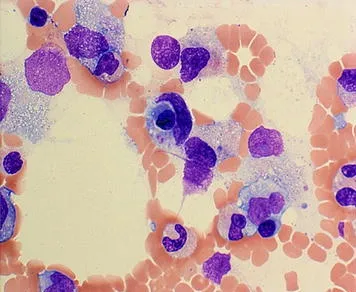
Bone marrow smear findings for case 2. Platelets are ingested by a macrophage (May-Giemsa staining, x400 magnification).
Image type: pathology (giemsa)